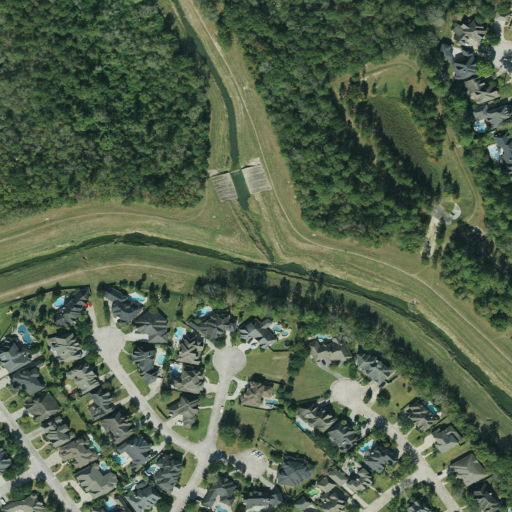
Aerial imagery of valley in Texas named Theiss Gully containing medium intensity development, open development, low intensity development, woody wetlands, evergreen forest, herbaceous wetlands, grassland, shrub, and high intensity development